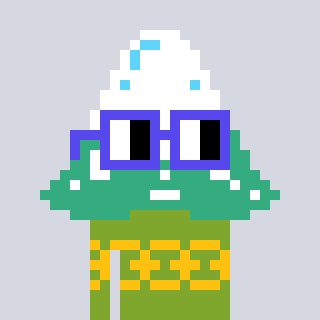
a pixel art character with square blue glasses, a snowy mountain-shaped head and a slimegreen-colored body on a cool background